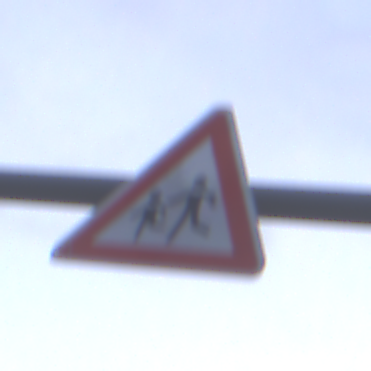
Verkehrszeichen: KinderRechts
Umgebung: Outdoor, Urban
Tageszeit: SunriseSunset
Wetter: PartlyCloudy
Licht: Natural
Jahreszeit: NotSpecified
Kontrast: LowContrast